Question: I am involved in the development of a CMS at work using PL/SQL and an Oracle DB and I wish to replicate the same sort of structure for my own CMS using PHP and MySQL. I'm a PHP programmer from the old procedural days and i'm now trying to get to grips with OOPHP.
I have three tables. One represents a page. Another represents the templates that can be used within a page and the other represents the content. I've got as far as outputting the header and footer of the page (which are stored within the page table) however I now need to populate the page with content. To do this, I need to query the template table and assign the html code to a variable. I then need to use the content table to replace specific tags in the html code that is assigned to the variable (from the templates table) with the content from another table. So, for example:
I query the template table and pull out a column which contains a html structure. Within this structure there are self-generated tags such as [i1] [i2] [i3] which relate to columns in the content table. What I am aiming to do is replace these tags with the relevant contents of each relevant column in the content table (so [i1] would be replaced with the content from the i1 column in the relevant row. There can be multiple entries in the content table for each page so these are ordered by sequence.
I'm currently stuck at pulling an array of all content that is relevant to the specific page from the content table. I know how to do this procedurally using the old mysql interface but I can't find any recent posts as to how to do it properly in mysqli. Any tips?
Here is my current set of classes:
'''
class Connection extends Mysqli{
public function __construct($mysqli_host,$mysqli_user,$mysqli_pass, $mysqli_db) {
parent::__construct($mysqli_host,$mysqli_user,$mysqli_pass,$mysqli_db);
$this->throwConnectionExceptionOnConnectionError();
$this->getUser();
}
private function throwConnectionExceptionOnConnectionError(){
if(!$this->connect_error){
echo "Database connection established<br/>";
}else{
//$message = sprintf('(%s) %s', $this->connect_errno, $this->connect_error);
echo "Error connecting to the database.";
throw new DatabaseException($message);
}
}
}
class DatabaseException extends Exception{
}
class Page {
public function __construct() {
if(isset($_GET['id'])){
$id = $_GET['id'];
}else{
$id = 1;
}
get_headers($id);
get_content($id);
get_footer($id);
}
private function get_headers($pageId){
$retrieveHead = $this->prepare("SELECT header FROM pages WHERE page_id=?");
$retrieveHead->bind_param('i',$pageId);
$retrieveHead->execute();
$retrieveHead->bind_result($header);
$retrieveHead->fetch();
$retrieveHead->close();
echo $header;
}
private function get_footer($pageId){
$retrieveFooter = $this->prepare("SELECT footer FROM pages WHERE page_id=?");
$retrieveFooter->bind_param('i',$pageId);
$retrieveFooter->execute();
$retrieveFooter->bind_result($footer);
$retrieveFooter->fetch();
$retrieveFooter->close();
echo $footer;
}
private function get_content($pageId){
$retreiveContent = $this->prepare("SELECT * FROM content WHERE page_id=? ORDER BY sequence");
$retreiveContent->bind_param('i',$pageId);
$retreiveContent->execute();
}
}
'''
From what I can remember of mySQL, from here I would do a for loop but how would I go about doing this using this OOP approach and how would I then go about conducting the replacement of tags for each template?
My table structure can be found below. Hopefully this will make it more clear what I am looking for:

I'm guessing that in some way my query could be adapted to perform an inner join so that the code column from the templates table is also retreived but I've not really used joins with MySQLi before so I'm not sure if there is a specific way to write the syntax.
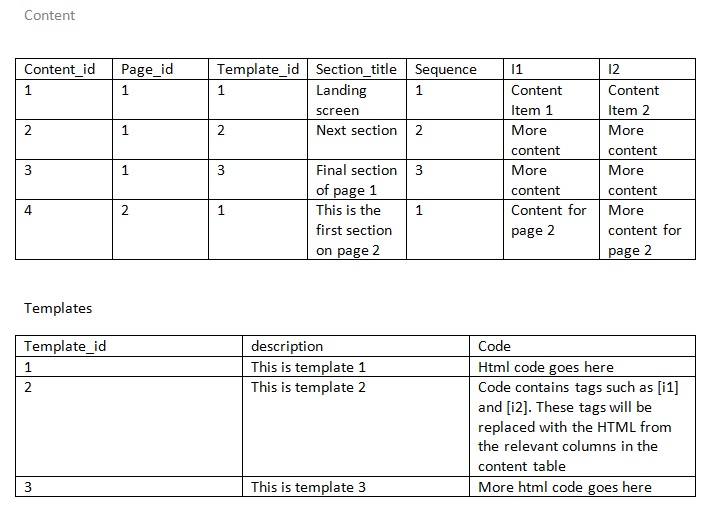
Answer: With Jim's help I have come up with the definitive solution:
'''
private function get_content($pageId){
$retreiveContent = $this->prepare("SELECT template_id, section_title, i1, i2 FROM content WHERE page_id=? ORDER BY sequence");
$retreiveContent->bind_param('i',$pageId);
$retreiveContent->execute();
$retreiveContent->bind_result($template_id, $section_title, $i1, $i2);
while ($retreiveContent->fetch()) {
//Variables will be populated for this row.
//Update the tags in the template.
$theTemplate = grabTheTemplate($template_id);
$theTemplate = str_replace('[i1]',$i1,$theTemplate);
$theTemplate = str_replace('[i2]',$i2,$theTemplate);
//$theTemplate is populated with content. Probably want to echo here
echo $theTemplate;
}
}
'''
As there can be multiple content items on a single page each of which could have a different template, I have moved the grabTheTemplate function call inside of the while loop so that the value from the template_id column can be used to retrieve the relevant template. I haven't tried this on my test server yet but in theory it should all work. I will try it this evening and edit this post if there are any bugs.